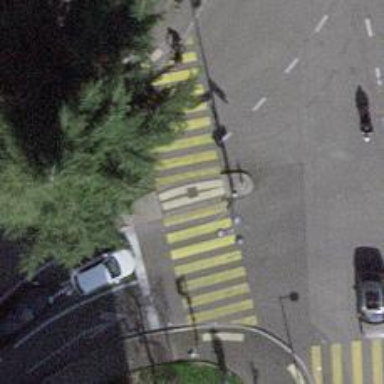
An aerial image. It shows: Crossing with traffic signals and pedestrian island.